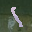
Label: 1